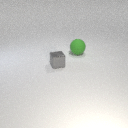
large green rubber sphere behind small gray metal cube